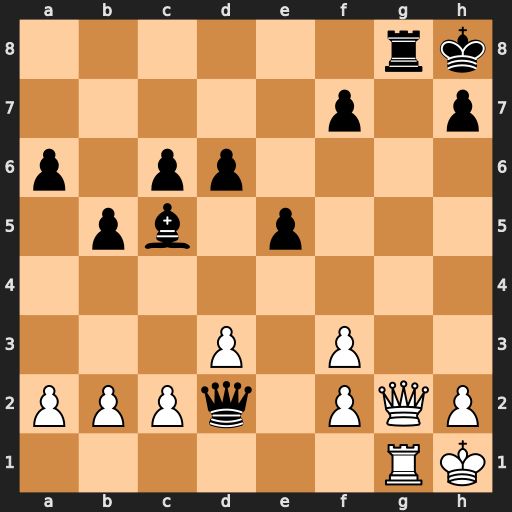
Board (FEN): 6rk/5p1p/p1pp4/1pb1p3/8/3P1P2/PPPq1PQP/6RK
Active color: w
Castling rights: -
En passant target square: -
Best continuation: Qxg8#